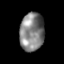
Tissue: skin
Cell type: Epithelial cells
Senescence score: 0.2511
Nuclear area (px): 912
Mean DAPI intensity: 130.226